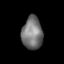
Tissue: lung
Cell type: T cells
Senescence score: 0.1802
Nuclear area (px): 663
Mean DAPI intensity: 117.529